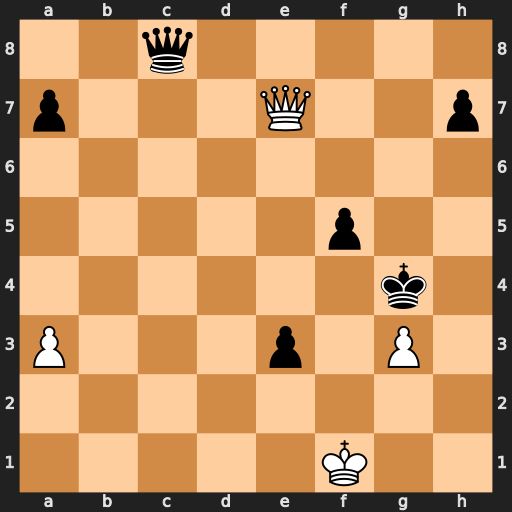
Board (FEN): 2q5/p3Q2p/8/5p2/6k1/P3p1P1/8/5K2
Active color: w
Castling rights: -
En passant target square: -
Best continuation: Qh4+ Kf3 Qf4#